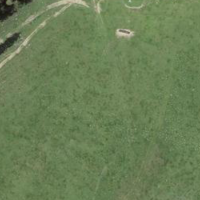
EUNIS habitat code: 23
Species observed at this site:
Milvus milvus